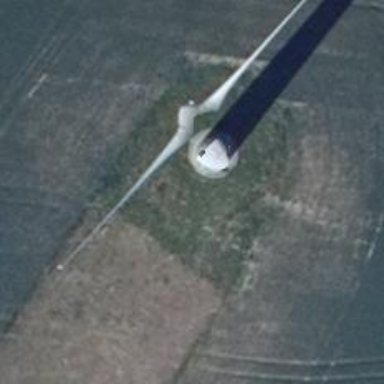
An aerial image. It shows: Wind turbine generator that utilizes wind as its source for generating electricity. It is of the horizontal axis type.